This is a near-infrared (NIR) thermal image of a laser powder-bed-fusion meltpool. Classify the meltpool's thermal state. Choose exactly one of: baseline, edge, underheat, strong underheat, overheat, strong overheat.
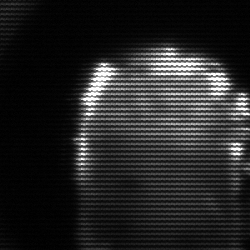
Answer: baseline